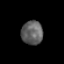
Tissue: prostate
Cell type: T cells
Senescence score: 0.7606
Nuclear area (px): 502
Mean DAPI intensity: 96.687